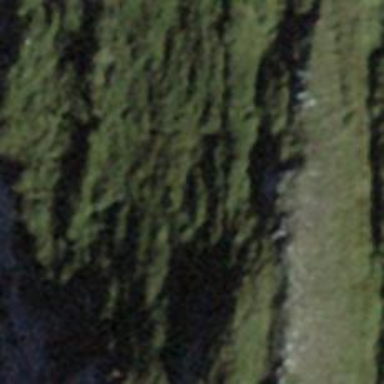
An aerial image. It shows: Cliff in nature.